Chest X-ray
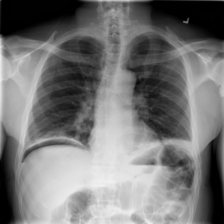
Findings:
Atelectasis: negative
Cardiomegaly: negative
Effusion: positive
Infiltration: negative
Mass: negative
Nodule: negative
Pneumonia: negative
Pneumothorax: negative
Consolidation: negative
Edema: negative
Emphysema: negative
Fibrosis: negative
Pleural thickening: negative
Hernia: negative